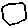
Label: hexagon